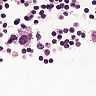
Metastatic tissue present: no